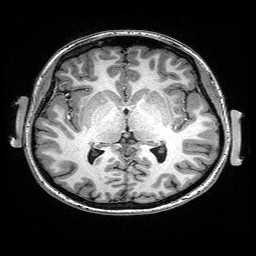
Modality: T1w
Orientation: coronal